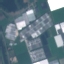
Land use / land cover class: Industrial